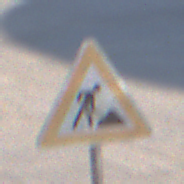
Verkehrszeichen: Arbeitsstelle
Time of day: MorningAfternoon
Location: Outdoor (Urban)
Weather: Clear
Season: NotSpecified
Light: Natural